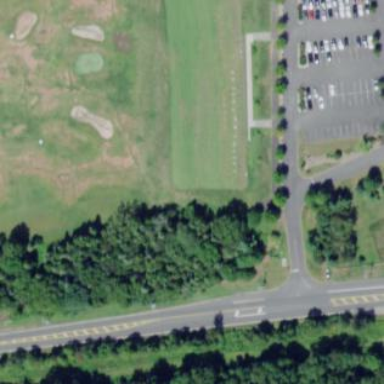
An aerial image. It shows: Grass area designated as golf tee.